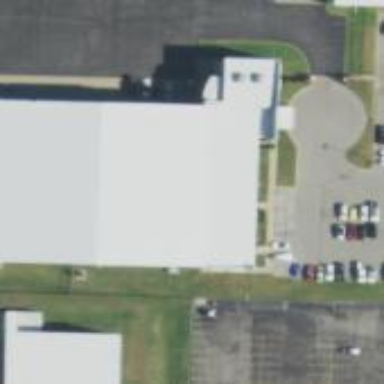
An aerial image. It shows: Hangar at the airport.